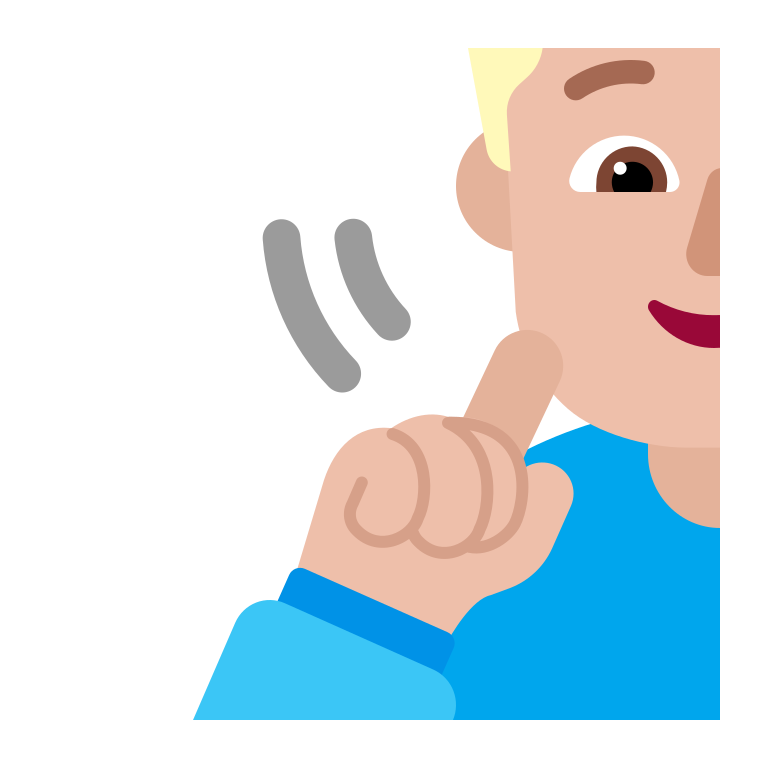
woman deaf flat  light